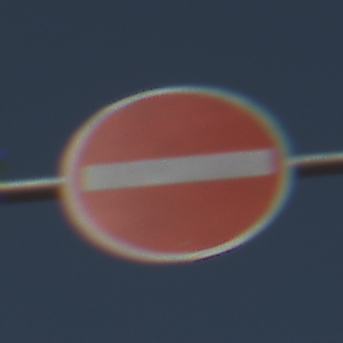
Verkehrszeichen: VerbotDerEinfahrt
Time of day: MorningAfternoon
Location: Outdoor (Suburban)
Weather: Clear
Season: NotSpecified
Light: Natural